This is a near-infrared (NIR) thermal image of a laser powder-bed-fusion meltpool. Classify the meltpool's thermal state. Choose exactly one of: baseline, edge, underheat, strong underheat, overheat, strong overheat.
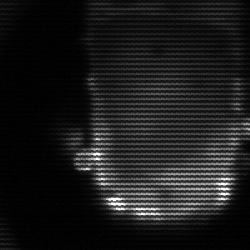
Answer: baseline